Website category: jobs
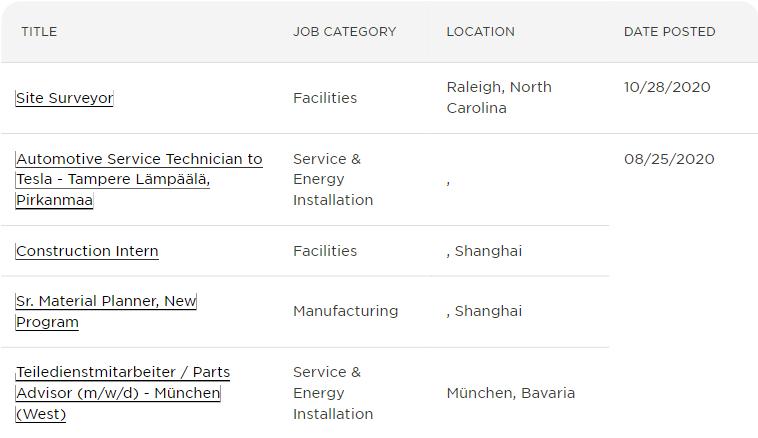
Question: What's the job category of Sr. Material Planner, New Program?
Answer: Manufacturing

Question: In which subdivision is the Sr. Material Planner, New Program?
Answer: Manufacturing

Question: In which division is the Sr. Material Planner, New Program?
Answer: Manufacturing

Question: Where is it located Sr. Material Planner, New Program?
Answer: Manufacturing

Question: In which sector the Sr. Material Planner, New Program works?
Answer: Manufacturing

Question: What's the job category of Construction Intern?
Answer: Facilities

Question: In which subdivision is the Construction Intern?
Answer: Facilities

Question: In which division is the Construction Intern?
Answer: Facilities

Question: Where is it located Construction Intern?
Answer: Facilities

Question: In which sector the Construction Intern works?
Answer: Facilities

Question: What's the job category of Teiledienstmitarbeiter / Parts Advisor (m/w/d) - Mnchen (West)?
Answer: Service & Energy Installation

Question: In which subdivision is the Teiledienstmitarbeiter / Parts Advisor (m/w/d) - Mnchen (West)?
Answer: Service & Energy Installation

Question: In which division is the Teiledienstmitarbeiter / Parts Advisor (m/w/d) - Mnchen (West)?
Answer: Service & Energy Installation

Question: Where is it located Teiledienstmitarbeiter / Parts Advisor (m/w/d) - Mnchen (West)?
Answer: Service & Energy Installation

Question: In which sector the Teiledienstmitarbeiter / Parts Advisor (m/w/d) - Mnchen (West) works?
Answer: Service & Energy Installation

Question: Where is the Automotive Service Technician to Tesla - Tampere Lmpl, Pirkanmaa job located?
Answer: ,

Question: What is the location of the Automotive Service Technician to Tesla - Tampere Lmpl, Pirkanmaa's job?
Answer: ,

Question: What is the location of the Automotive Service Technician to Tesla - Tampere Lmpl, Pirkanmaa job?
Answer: ,

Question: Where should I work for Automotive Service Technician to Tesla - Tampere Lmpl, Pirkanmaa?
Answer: ,

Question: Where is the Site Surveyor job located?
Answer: Raleigh, North Carolina

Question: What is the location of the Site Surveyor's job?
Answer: Raleigh, North Carolina

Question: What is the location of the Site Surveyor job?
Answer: Raleigh, North Carolina

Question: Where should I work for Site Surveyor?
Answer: Raleigh, North Carolina

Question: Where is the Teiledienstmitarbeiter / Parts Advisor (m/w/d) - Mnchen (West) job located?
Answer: Mnchen, Bavaria

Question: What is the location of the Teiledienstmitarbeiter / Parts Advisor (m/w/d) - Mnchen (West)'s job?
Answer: Mnchen, Bavaria

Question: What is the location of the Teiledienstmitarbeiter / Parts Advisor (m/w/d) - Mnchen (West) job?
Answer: Mnchen, Bavaria

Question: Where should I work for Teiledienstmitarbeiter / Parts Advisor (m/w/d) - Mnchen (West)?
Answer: Mnchen, Bavaria

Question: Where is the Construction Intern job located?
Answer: , Shanghai

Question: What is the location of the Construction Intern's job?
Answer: , Shanghai

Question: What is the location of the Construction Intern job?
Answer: , Shanghai

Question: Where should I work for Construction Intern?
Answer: , Shanghai

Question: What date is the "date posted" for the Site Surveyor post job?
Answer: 10/28/2020

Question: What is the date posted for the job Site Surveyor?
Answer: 10/28/2020

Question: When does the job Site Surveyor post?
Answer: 10/28/2020

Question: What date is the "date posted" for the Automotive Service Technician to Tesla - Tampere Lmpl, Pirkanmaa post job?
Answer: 08/25/2020

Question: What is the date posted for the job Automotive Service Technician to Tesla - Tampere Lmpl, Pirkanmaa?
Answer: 08/25/2020

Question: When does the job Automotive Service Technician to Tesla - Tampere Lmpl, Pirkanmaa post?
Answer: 08/25/2020

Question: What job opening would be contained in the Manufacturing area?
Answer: Sr. Material Planner, New Program

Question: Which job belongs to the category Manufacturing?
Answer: Sr. Material Planner, New Program

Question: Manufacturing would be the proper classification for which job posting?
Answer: Sr. Material Planner, New Program

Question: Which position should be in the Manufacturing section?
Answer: Sr. Material Planner, New Program

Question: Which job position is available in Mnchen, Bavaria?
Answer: Teiledienstmitarbeiter / Parts Advisor (m/w/d) - Mnchen (West)

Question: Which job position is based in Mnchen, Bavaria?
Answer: Teiledienstmitarbeiter / Parts Advisor (m/w/d) - Mnchen (West)

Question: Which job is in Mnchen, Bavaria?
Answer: Teiledienstmitarbeiter / Parts Advisor (m/w/d) - Mnchen (West)

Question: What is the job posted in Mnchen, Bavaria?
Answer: Teiledienstmitarbeiter / Parts Advisor (m/w/d) - Mnchen (West)

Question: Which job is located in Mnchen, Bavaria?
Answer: Teiledienstmitarbeiter / Parts Advisor (m/w/d) - Mnchen (West)

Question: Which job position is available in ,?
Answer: Automotive Service Technician to Tesla - Tampere Lmpl, Pirkanmaa

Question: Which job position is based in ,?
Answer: Automotive Service Technician to Tesla - Tampere Lmpl, Pirkanmaa

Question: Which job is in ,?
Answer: Automotive Service Technician to Tesla - Tampere Lmpl, Pirkanmaa

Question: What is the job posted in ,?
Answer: Automotive Service Technician to Tesla - Tampere Lmpl, Pirkanmaa

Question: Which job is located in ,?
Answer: Automotive Service Technician to Tesla - Tampere Lmpl, Pirkanmaa

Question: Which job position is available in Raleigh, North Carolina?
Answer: Site Surveyor

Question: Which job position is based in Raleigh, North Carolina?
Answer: Site Surveyor

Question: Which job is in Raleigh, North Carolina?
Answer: Site Surveyor

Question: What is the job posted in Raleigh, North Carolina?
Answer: Site Surveyor

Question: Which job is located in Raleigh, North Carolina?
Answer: Site Surveyor